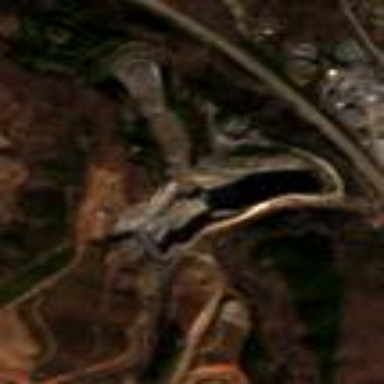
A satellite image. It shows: Quarry area.